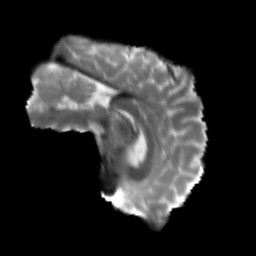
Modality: T2w
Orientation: sagittal
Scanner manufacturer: siemens
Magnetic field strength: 3 T
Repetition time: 3.6 s
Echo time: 0.092 s